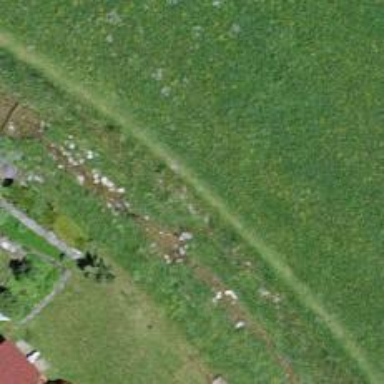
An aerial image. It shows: Path.